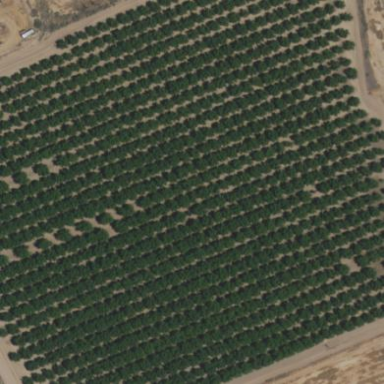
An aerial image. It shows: Orchard.